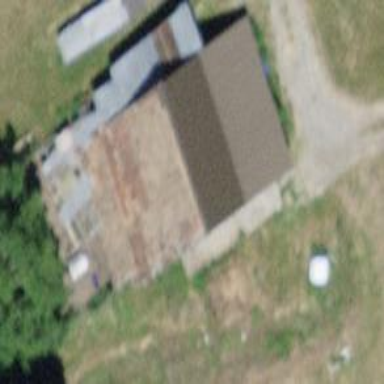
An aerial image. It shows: Rural barn.